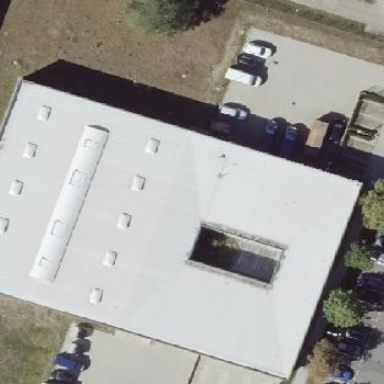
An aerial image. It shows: Commercial building.